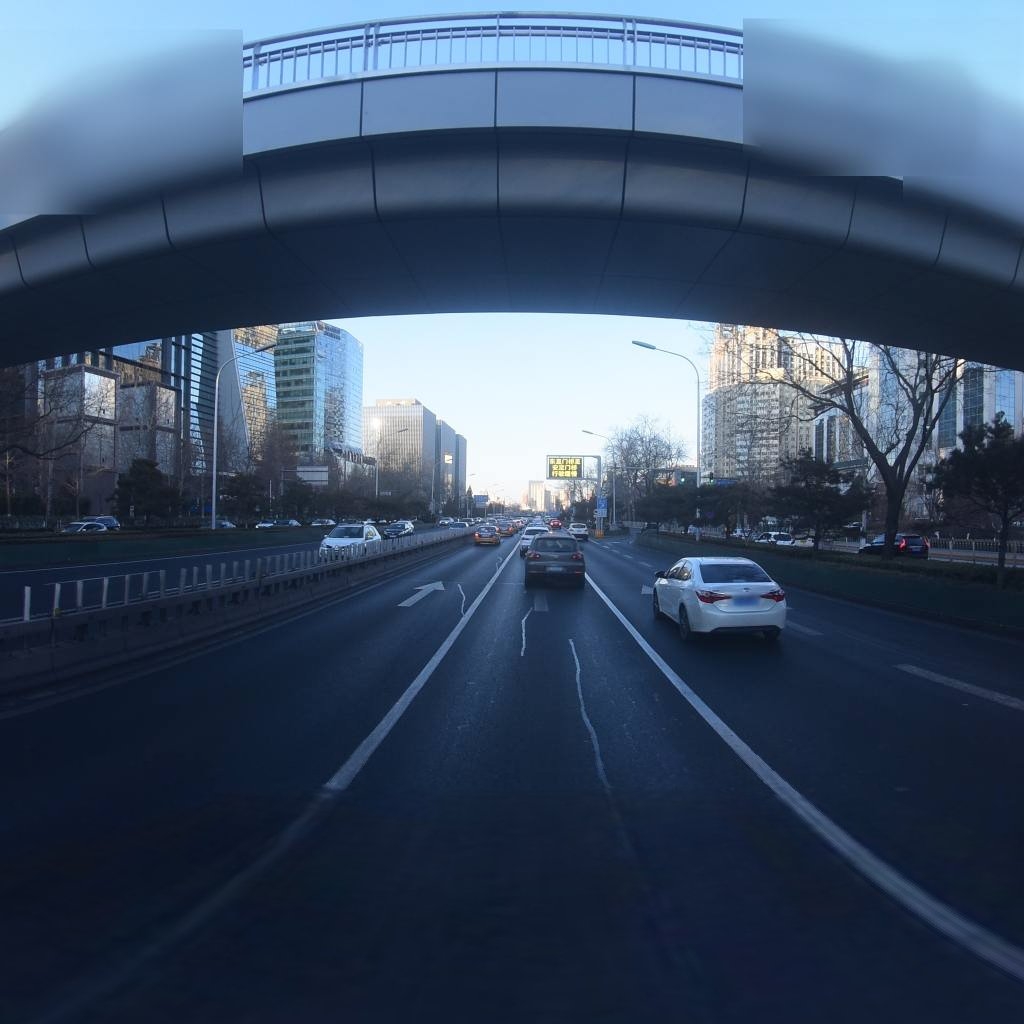
Region: Dongcheng
Road damage annotations: longitudinal patch, longitudinal patch, longitudinal patch, longitudinal patch